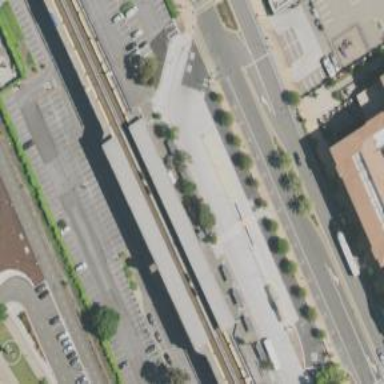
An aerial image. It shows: Busway with separate sidewalk.